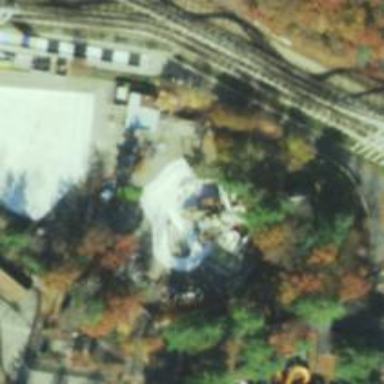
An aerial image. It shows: Water slide attraction.